Question: I am building an MVVM Panorama Windows Phone 7 application.
At some point of Panorama Item's layout I get a bottom margin of a panorama header box, that moves my content too far down. Is there a way I can set a bottom margin of a 'ContentPresenter', that is generated to hold the controls, defined in the 'Panorama.HeaderTemplate'?
Here is my layout list in Silverlight Spy:

In case the screen shot is not readable, here is a large version:
<URL>
Something generates a 26 points bottom margin for a header box (probably the control's code, that handles a layout). How can I control this value? I need it to be set to 0.
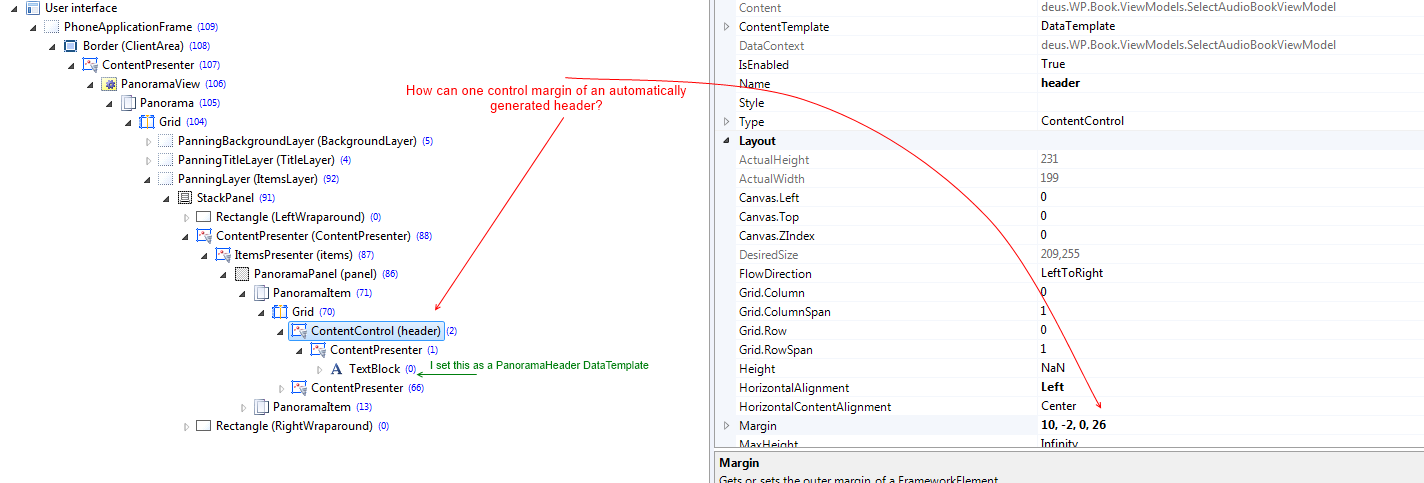
Answer: In order to control a 'ContentPresenter''s properties one needs to redefine the default template (within a style setter) for the PanoramaItem. In my particular case it is 'PanoramaItem''s style.
'''
<Style TargetType="controls:PanoramaItem">
<Setter Property="CacheMode" Value="BitmapCache"/>
<Setter Property="HorizontalContentAlignment" Value="Stretch"/>
<Setter Property="VerticalContentAlignment" Value="Stretch"/>
<Setter Property="Template">
<Setter.Value>
<ControlTemplate TargetType="controls:PanoramaItem">
<Grid Background="{TemplateBinding Background}" Margin="12,0,0,0">
<Grid.RowDefinitions>
<RowDefinition Height="auto"/>
<RowDefinition Height="*"/>
</Grid.RowDefinitions>
<ContentControl x:Name="header" ContentTemplate="{TemplateBinding HeaderTemplate}" Content="{TemplateBinding Header}" FontSize="{StaticResource PhoneFontSizeExtraExtraLarge}" FontFamily="{StaticResource PhoneFontFamilySemiLight}" HorizontalAlignment="Left" Margin="10,-2,0,0">
<ContentControl.RenderTransform>
<TranslateTransform x:Name="headerTransform"/>
</ContentControl.RenderTransform>
</ContentControl>
<ContentPresenter Content="{TemplateBinding Content}" HorizontalAlignment="{TemplateBinding HorizontalContentAlignment}" Margin="{TemplateBinding Padding}" Grid.Row="1" VerticalAlignment="{TemplateBinding VerticalContentAlignment}"/>
</Grid>
</ControlTemplate>
</Setter.Value>
</Setter>
</Style>
'''
Setting does the trick.